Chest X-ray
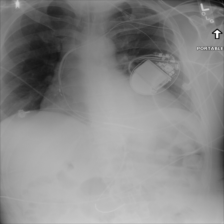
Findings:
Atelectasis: negative
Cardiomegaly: negative
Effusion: negative
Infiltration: negative
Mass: negative
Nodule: negative
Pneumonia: negative
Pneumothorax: negative
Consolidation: negative
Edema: negative
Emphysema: negative
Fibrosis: negative
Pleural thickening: negative
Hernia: negative